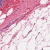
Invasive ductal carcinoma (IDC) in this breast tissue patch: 0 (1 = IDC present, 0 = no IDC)